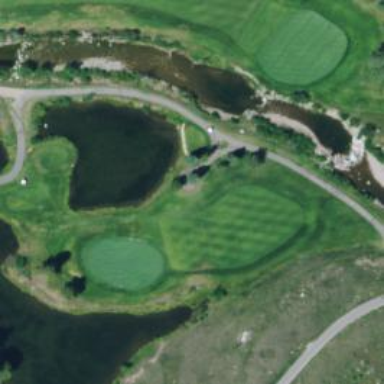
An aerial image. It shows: Golf hole.